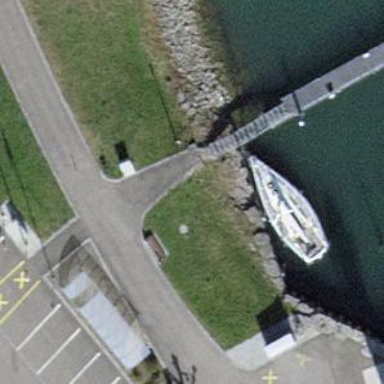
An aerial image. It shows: Man-made pier.